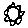
Label: sun